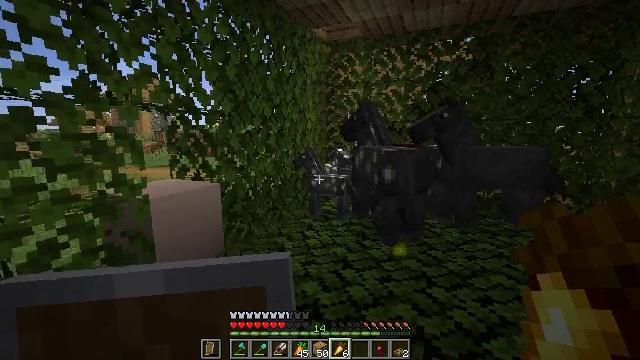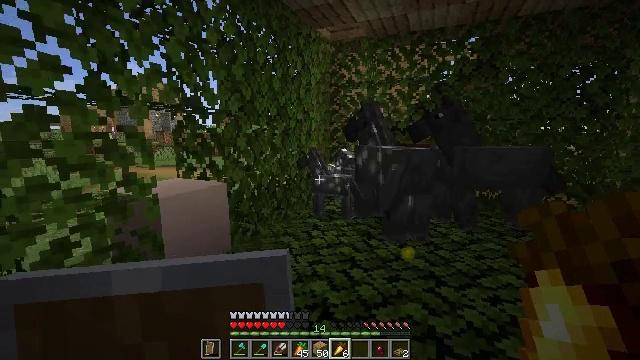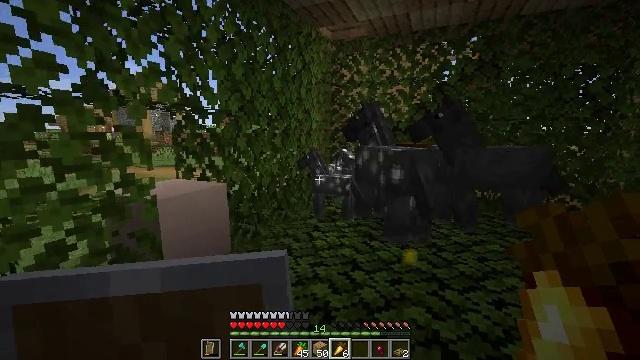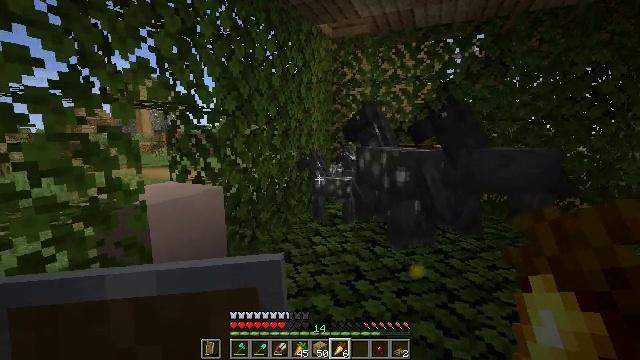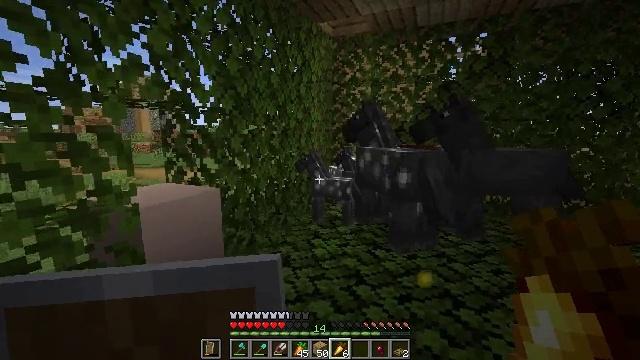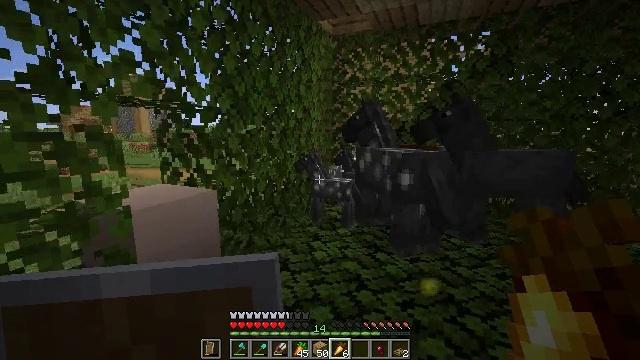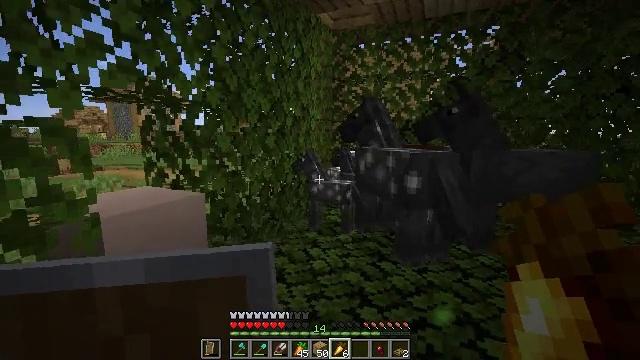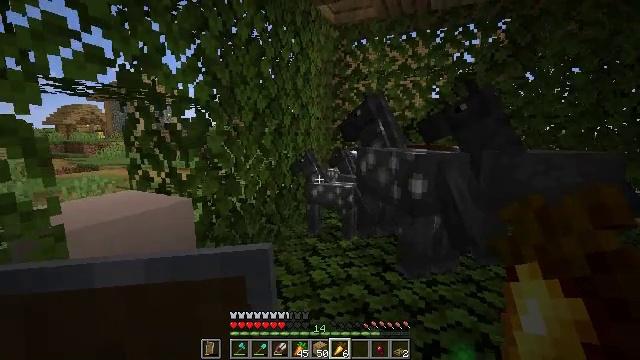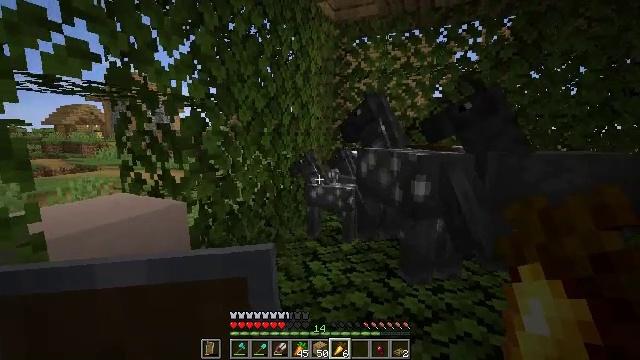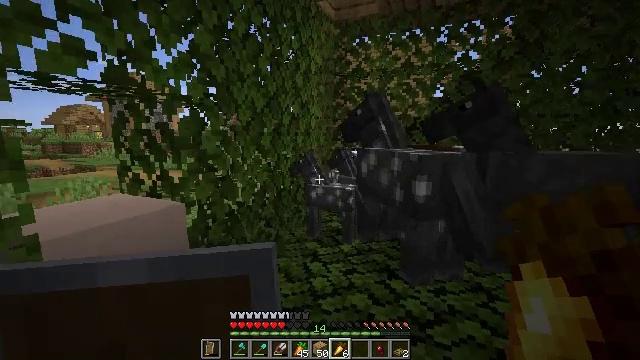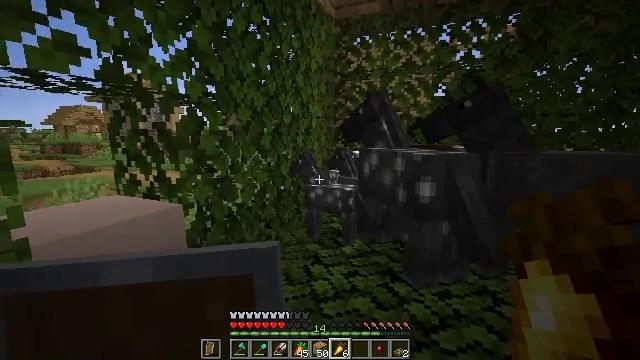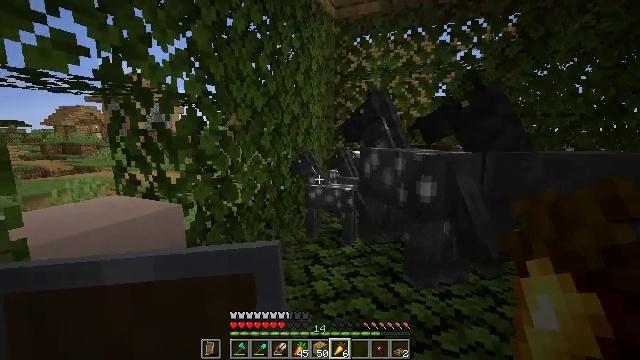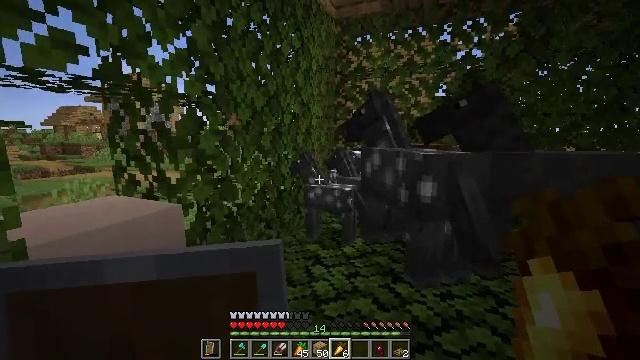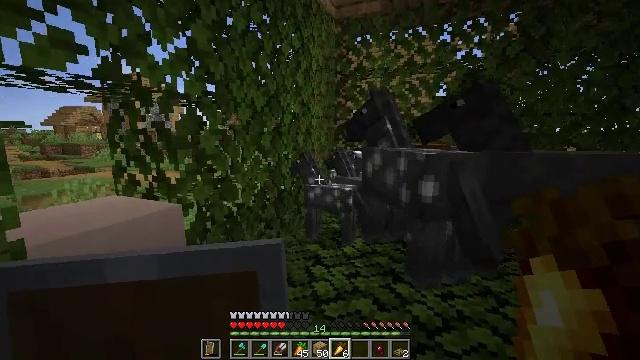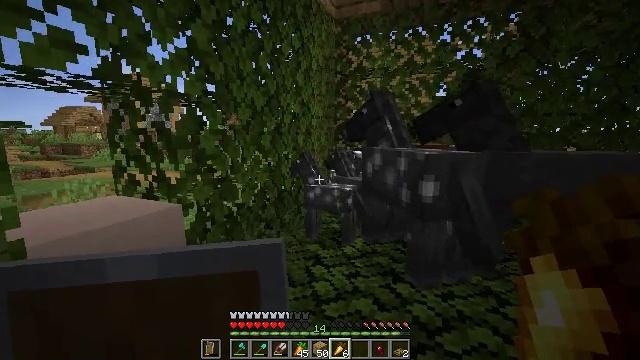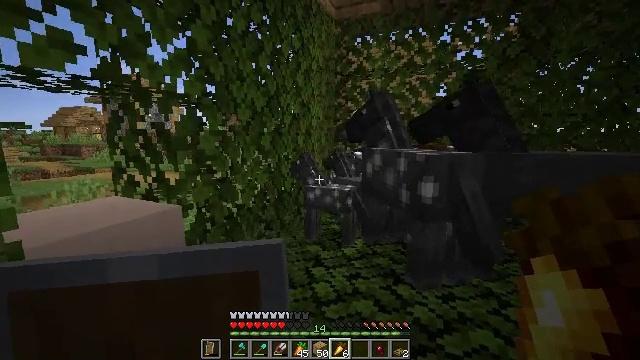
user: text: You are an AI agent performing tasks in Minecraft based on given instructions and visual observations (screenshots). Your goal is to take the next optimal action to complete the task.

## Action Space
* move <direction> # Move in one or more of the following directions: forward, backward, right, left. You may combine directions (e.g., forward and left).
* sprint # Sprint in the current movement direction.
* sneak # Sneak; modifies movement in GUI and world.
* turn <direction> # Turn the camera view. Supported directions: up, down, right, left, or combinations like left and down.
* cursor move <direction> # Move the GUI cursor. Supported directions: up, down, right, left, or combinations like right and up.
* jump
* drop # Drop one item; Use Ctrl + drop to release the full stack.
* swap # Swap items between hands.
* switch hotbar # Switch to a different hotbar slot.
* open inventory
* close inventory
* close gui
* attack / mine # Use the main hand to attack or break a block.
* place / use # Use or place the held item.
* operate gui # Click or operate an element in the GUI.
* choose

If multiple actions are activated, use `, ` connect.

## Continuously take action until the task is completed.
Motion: motion action
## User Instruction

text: Mine the white terracotta.
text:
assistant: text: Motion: no_op
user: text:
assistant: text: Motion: move forward
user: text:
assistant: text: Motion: move forward
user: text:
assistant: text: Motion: move forward
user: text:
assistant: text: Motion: move forward
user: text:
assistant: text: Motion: move forward
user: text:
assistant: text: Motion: move forward
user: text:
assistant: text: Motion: no_op
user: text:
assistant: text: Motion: no_op
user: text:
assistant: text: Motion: no_op
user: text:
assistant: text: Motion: no_op
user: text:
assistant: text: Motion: no_op
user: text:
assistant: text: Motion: no_op
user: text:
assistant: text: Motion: no_op
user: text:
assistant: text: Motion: move forward
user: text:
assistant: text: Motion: move forward, turn right
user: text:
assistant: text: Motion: move forward, turn right and down
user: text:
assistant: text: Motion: move forward
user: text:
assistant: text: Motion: no_op
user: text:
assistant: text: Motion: move left, turn right and down
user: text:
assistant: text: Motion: move left, turn right and down
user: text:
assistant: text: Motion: move left, turn right
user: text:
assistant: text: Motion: move left, turn right
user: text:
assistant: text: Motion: move left, turn right
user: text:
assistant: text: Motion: turn right
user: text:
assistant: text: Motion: turn right
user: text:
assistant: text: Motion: turn right
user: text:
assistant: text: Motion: turn right
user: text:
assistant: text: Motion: no_op
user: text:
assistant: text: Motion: no_op